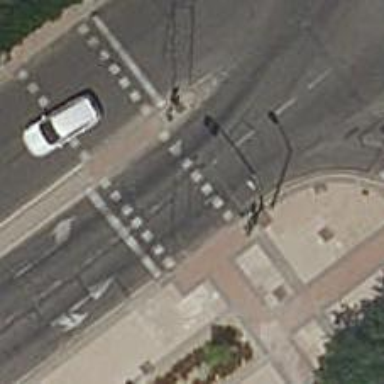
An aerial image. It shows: Crossing with traffic signals.